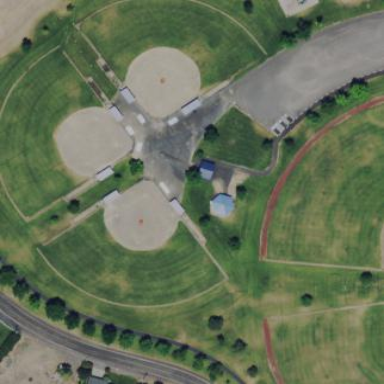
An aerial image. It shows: Softball pitch for leisure and sport activities.